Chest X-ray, AP view. Patient: 52 years old, sex M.
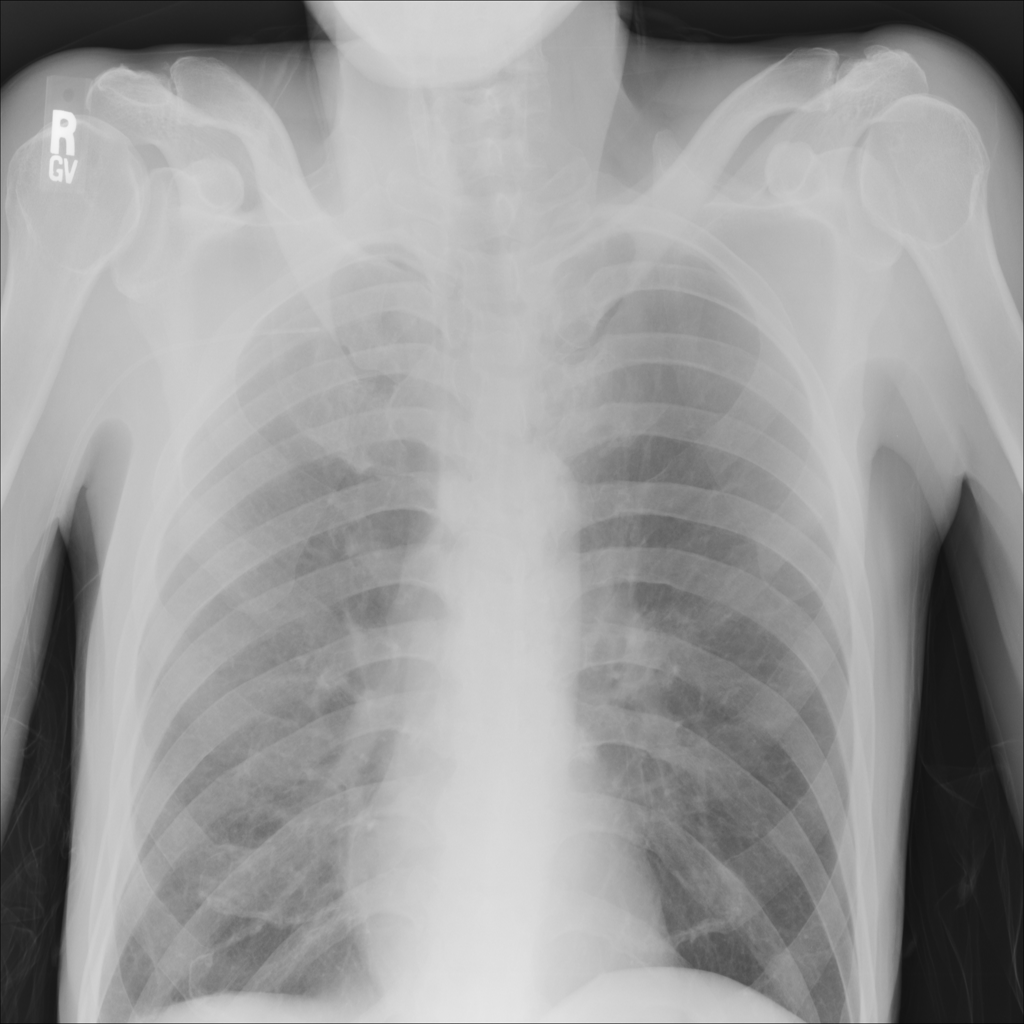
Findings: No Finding